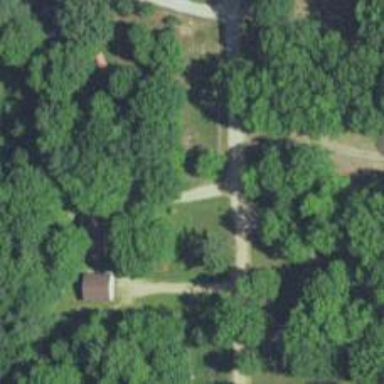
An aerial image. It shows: Driveway.